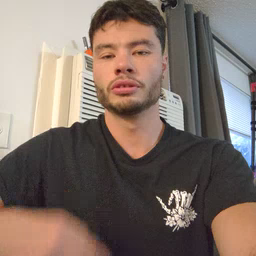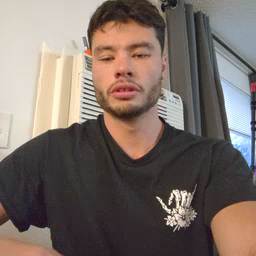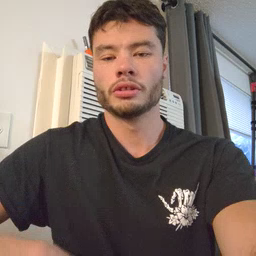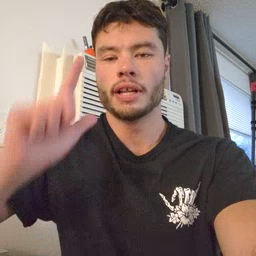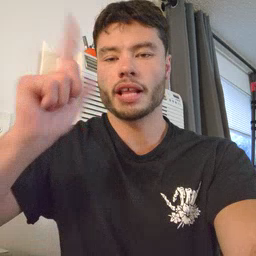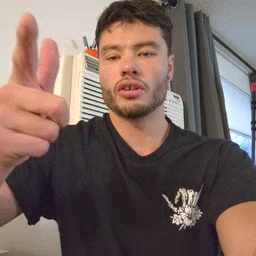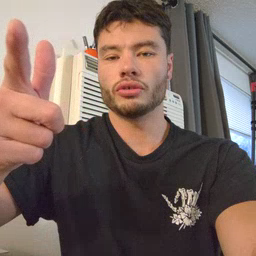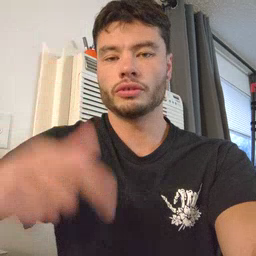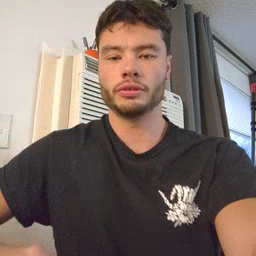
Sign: later